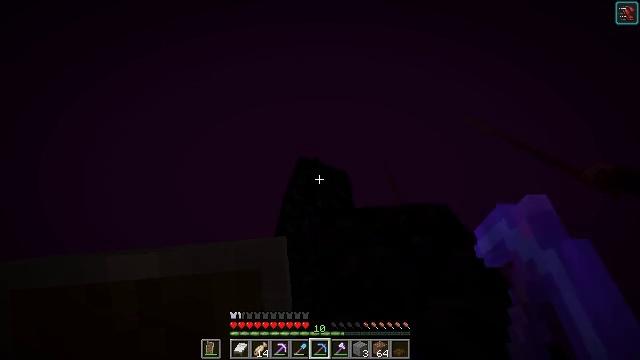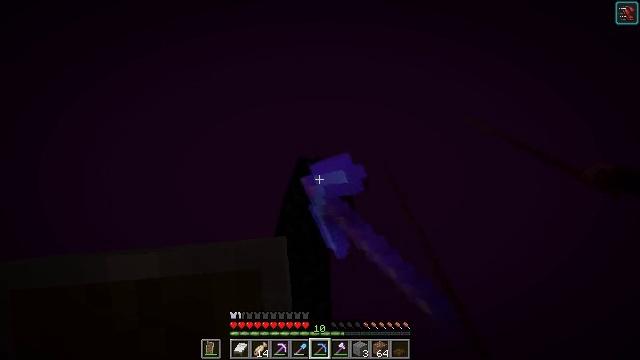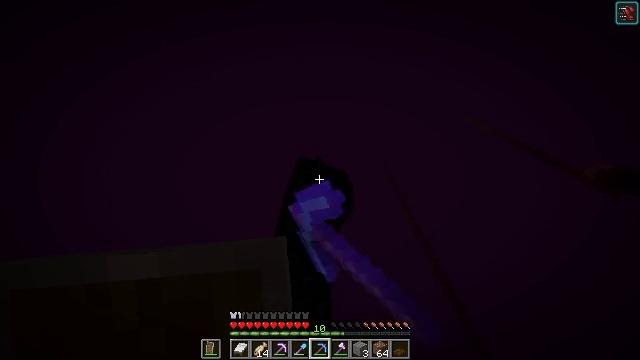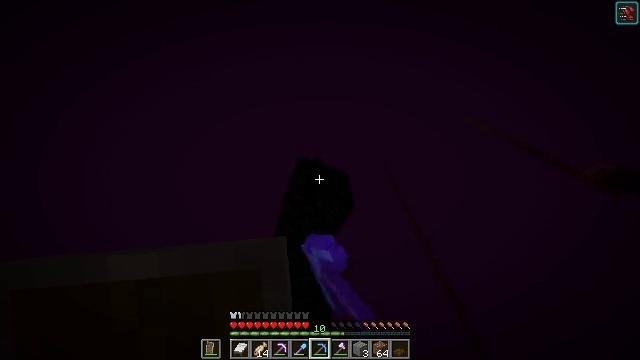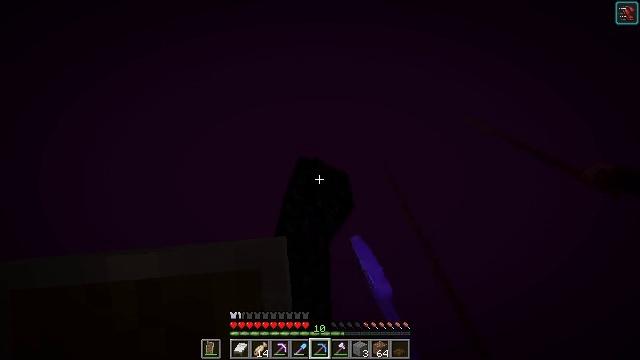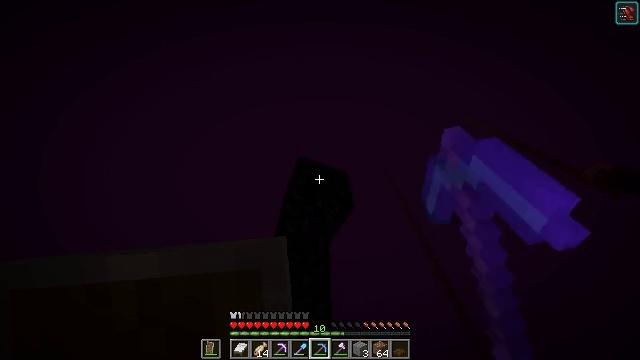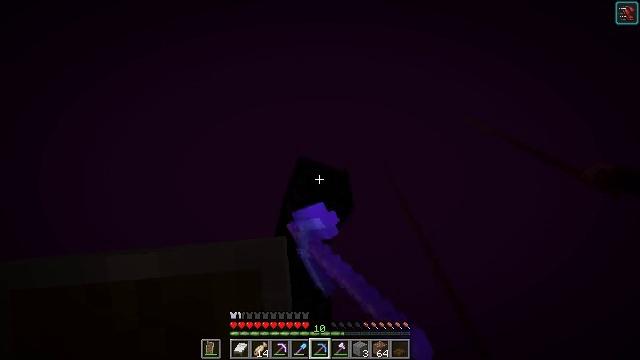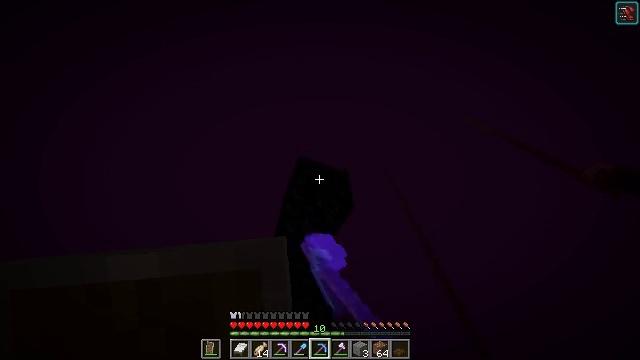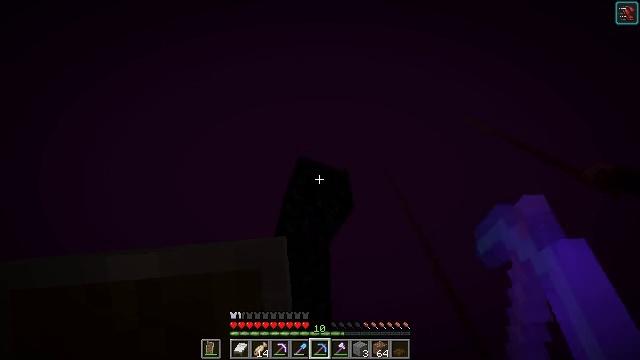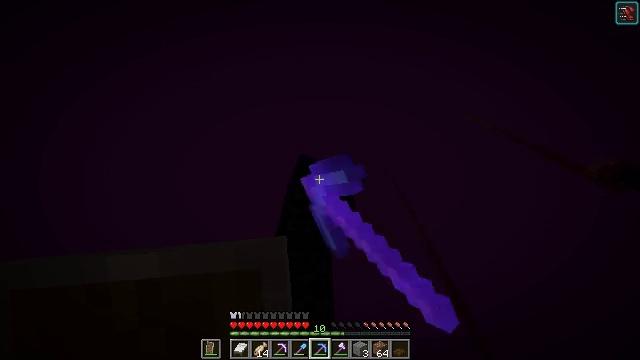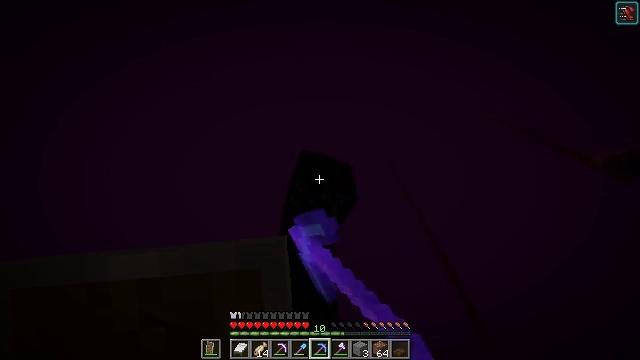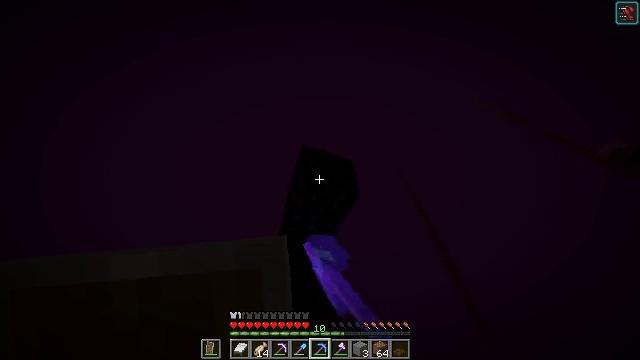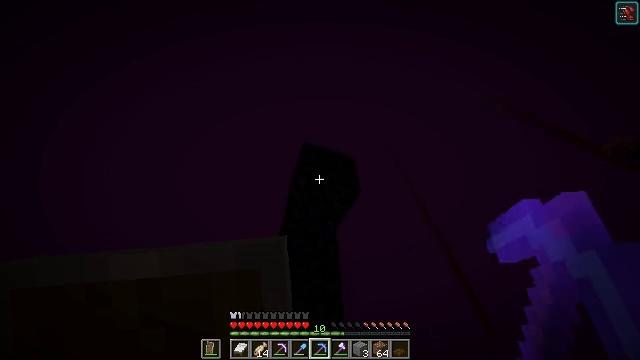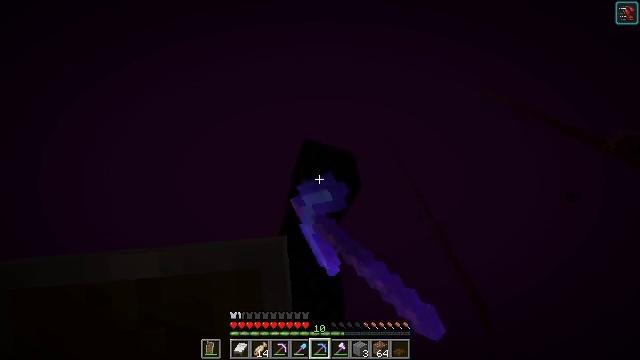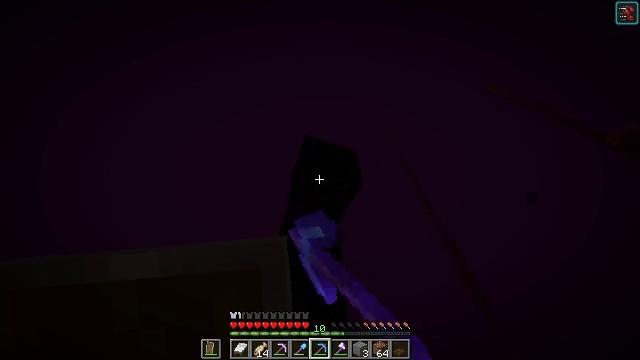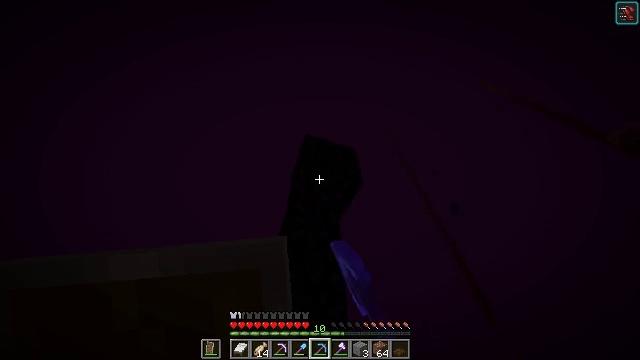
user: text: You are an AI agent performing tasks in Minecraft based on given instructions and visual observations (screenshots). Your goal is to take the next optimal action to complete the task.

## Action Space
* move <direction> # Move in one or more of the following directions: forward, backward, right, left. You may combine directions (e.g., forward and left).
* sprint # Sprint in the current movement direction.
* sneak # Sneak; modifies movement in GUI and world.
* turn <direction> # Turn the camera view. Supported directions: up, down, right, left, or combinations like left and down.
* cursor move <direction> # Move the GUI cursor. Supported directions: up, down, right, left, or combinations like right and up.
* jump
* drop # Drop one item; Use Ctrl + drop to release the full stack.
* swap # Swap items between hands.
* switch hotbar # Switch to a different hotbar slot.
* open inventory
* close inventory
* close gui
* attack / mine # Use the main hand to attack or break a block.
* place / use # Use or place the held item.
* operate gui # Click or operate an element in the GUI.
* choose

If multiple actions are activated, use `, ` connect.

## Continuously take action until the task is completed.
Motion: motion action
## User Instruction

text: Break the obsidian using a diamond or netherite pickaxe.
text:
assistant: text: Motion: attack / mine
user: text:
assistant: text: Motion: attack / mine
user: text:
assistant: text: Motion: attack / mine
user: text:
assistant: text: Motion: attack / mine
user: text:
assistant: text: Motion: attack / mine
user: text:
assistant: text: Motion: attack / mine
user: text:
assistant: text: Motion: attack / mine
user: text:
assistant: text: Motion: attack / mine
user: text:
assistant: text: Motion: attack / mine
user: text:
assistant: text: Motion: turn left and down, attack / mine
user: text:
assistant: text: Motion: turn down, attack / mine
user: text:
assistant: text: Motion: attack / mine
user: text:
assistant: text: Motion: turn down, attack / mine
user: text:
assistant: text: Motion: attack / mine
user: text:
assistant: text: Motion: attack / mine
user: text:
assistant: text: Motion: attack / mine
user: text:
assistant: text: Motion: attack / mine
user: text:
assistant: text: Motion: attack / mine
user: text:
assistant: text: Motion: attack / mine
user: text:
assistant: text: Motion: attack / mine
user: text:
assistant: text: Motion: attack / mine
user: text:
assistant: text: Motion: attack / mine
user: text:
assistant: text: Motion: attack / mine
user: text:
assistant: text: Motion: attack / mine
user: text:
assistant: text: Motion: attack / mine
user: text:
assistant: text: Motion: attack / mine
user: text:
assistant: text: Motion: attack / mine
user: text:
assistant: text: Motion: attack / mine
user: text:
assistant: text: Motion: attack / mine
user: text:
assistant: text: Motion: attack / mine